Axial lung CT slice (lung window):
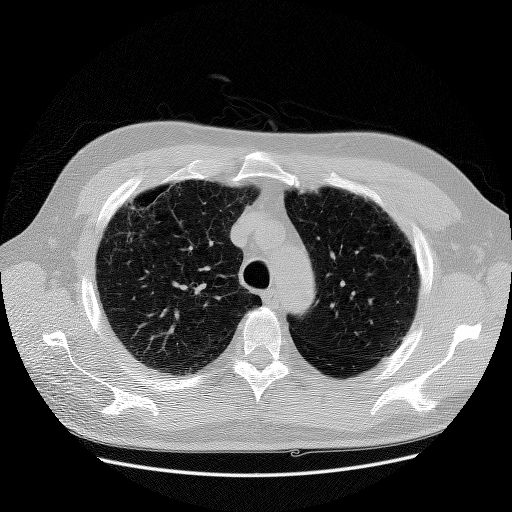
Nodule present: no